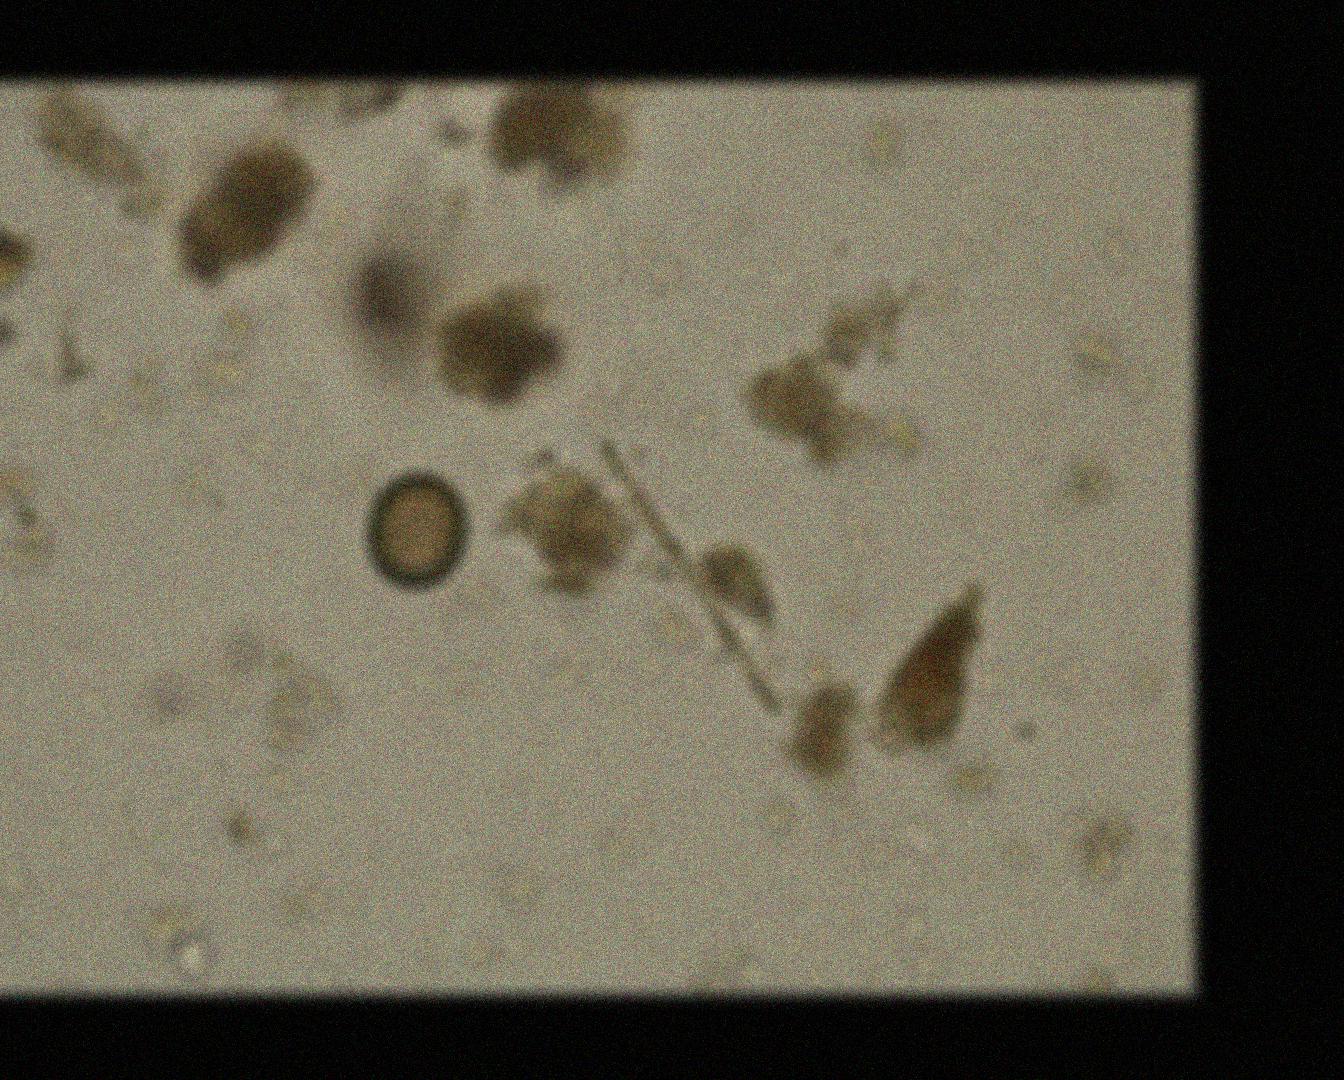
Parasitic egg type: Taenia spp. egg